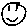
Label: smiley face